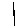
Label: tree